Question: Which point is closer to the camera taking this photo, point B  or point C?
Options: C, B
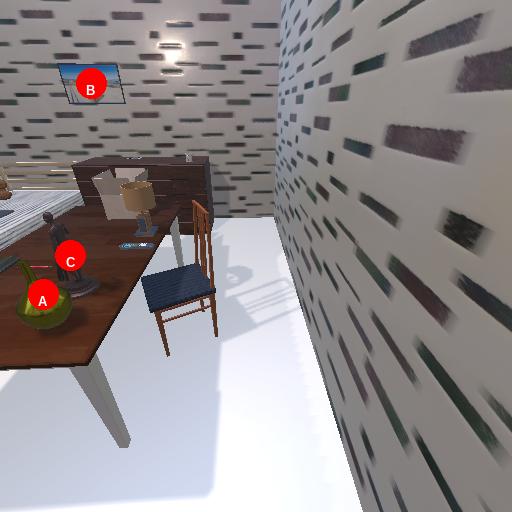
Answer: C